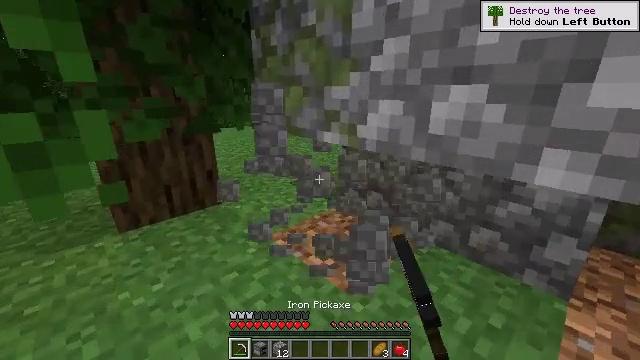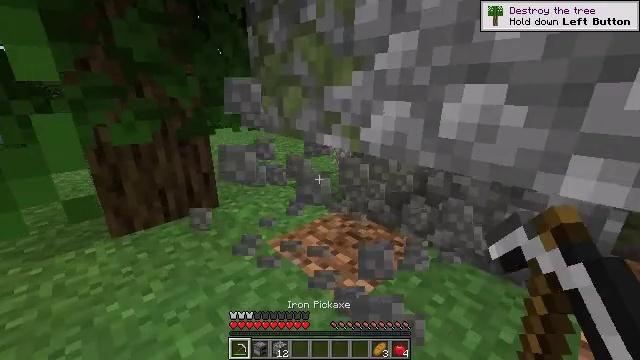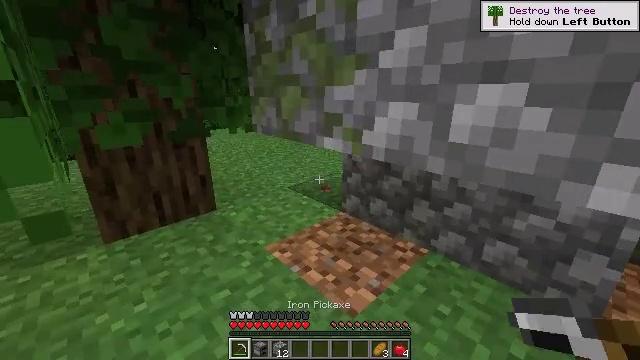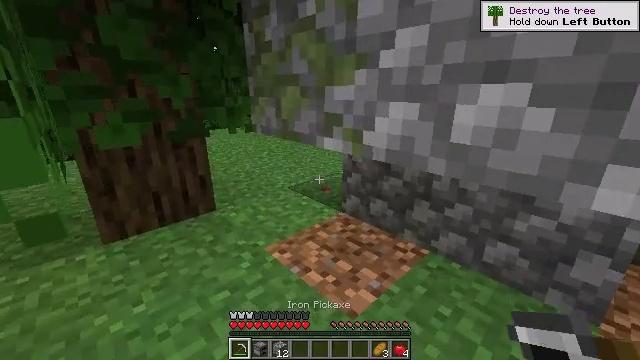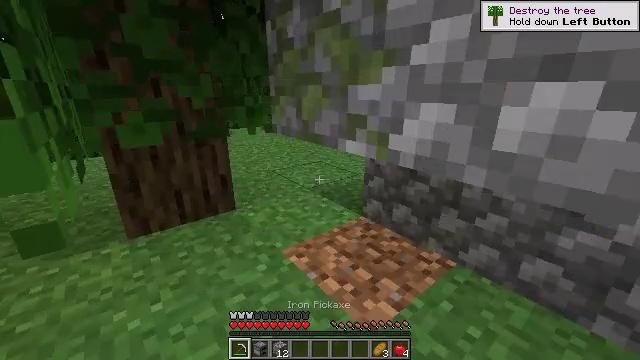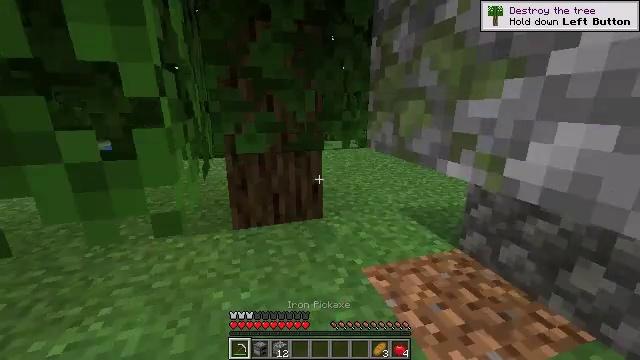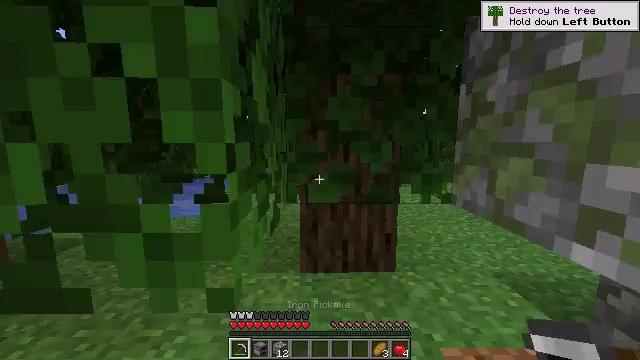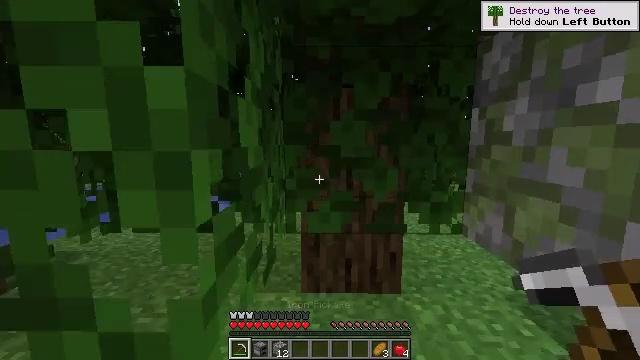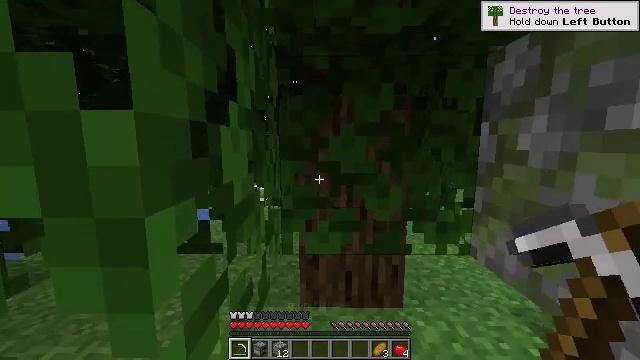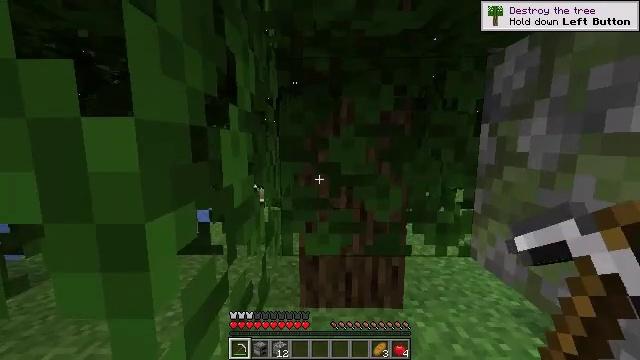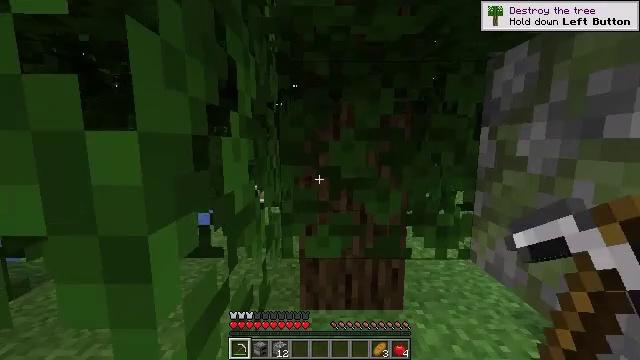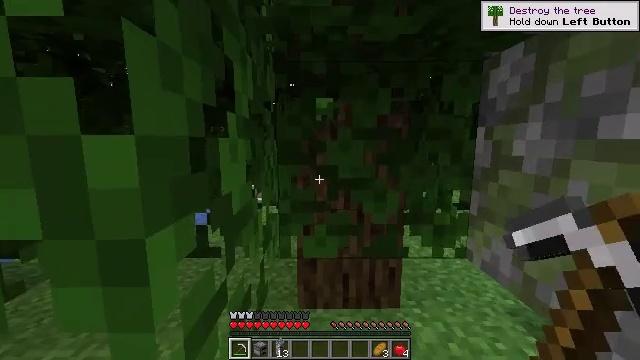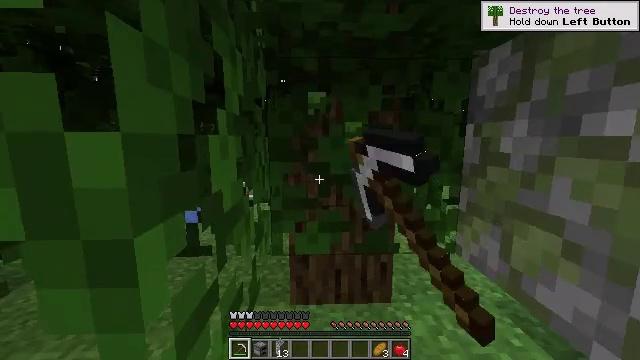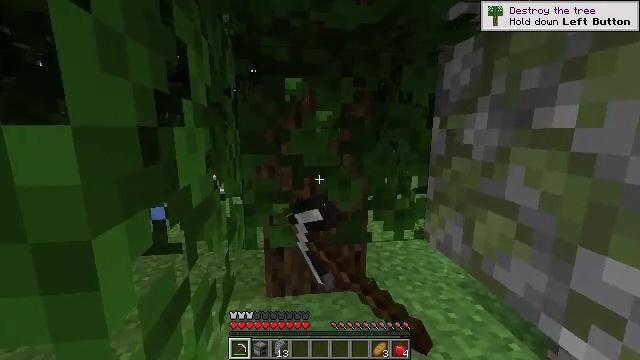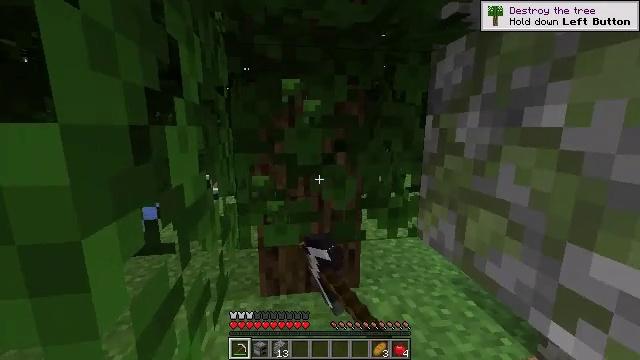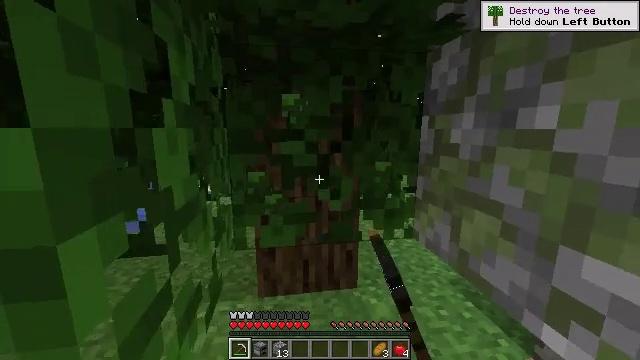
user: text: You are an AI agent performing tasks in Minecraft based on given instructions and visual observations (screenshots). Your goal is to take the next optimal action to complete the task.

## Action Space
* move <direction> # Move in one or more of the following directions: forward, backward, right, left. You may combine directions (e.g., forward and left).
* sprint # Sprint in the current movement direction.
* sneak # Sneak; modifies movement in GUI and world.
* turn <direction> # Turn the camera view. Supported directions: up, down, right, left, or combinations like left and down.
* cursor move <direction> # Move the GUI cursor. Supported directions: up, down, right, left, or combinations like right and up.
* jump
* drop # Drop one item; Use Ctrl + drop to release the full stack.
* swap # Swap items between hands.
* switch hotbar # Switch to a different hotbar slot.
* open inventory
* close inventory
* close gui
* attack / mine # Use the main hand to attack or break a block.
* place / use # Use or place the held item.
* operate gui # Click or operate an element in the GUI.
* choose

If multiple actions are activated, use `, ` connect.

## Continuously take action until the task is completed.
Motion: motion action
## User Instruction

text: Break oak leaves from the trees.
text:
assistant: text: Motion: move forward, sneak
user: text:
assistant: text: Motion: move forward, sneak
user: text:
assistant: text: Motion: move forward, sneak
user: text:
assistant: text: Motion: move forward, sneak, turn left
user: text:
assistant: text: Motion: move forward, turn left and up
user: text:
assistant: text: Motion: move forward, turn left and up
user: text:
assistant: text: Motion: move forward
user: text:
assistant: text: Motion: move forward
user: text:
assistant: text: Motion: move forward
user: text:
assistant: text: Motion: move forward
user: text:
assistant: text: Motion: move forward, attack / mine
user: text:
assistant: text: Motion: move forward, turn right, attack / mine
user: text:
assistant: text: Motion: turn right and down, attack / mine
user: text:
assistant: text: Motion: turn right, attack / mine
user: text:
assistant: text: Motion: move forward and move right, attack / mine
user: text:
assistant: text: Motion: move forward and move right, turn left, attack / mine
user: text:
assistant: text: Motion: move forward, turn left, attack / mine
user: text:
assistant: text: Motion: move forward and move left, attack / mine
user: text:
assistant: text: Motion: move forward and move left, attack / mine
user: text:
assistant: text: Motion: move forward and move left, turn right and down, attack / mine
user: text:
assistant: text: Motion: move forward and move left, turn right and down, attack / mine
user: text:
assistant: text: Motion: move forward and move left, turn right and down, attack / mine
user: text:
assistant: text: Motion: move forward and move left, turn right, attack / mine
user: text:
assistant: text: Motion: move forward and move left, turn right, attack / mine
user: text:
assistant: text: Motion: turn right and down, attack / mine
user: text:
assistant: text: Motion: turn right, attack / mine
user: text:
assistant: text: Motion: turn left and up, attack / mine
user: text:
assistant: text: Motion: attack / mine
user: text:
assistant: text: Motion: attack / mine
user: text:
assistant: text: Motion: attack / mine